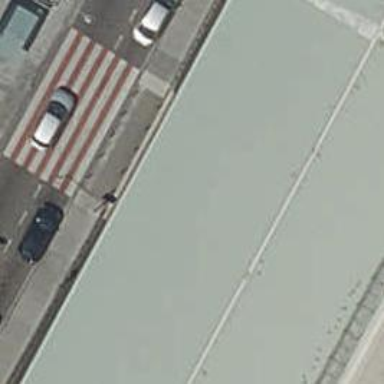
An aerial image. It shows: Footway crossing paved with paving stones.